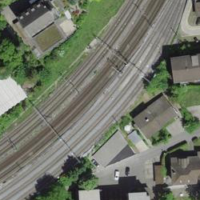
EUNIS habitat code: 54
Species observed at this site:
Cotinus coggygria